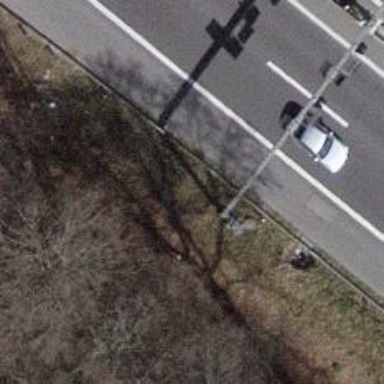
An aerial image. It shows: Street cabinet used for traffic control.